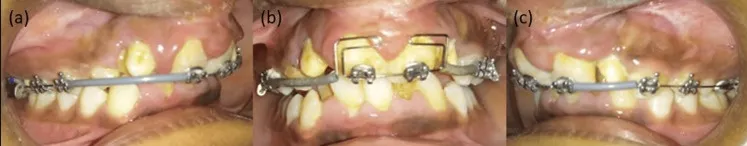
L-loop appliance in the patient's mouth for alignment: (a) right occlusion, (b) frontal view, (c) left occlusion.
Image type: medical_photograph (oral_photograph)